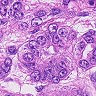
Metastatic tissue present: yes